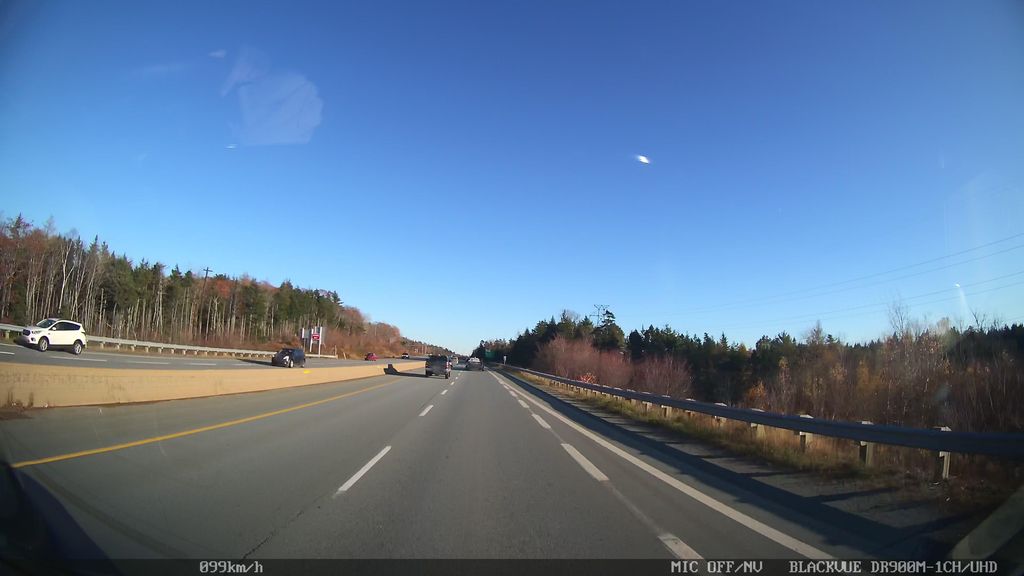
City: halifax